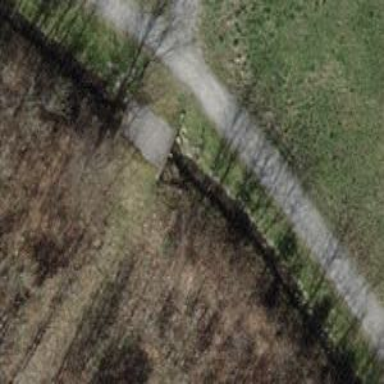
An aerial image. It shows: Concrete track with bridge. The track is of grade1 tracktype.